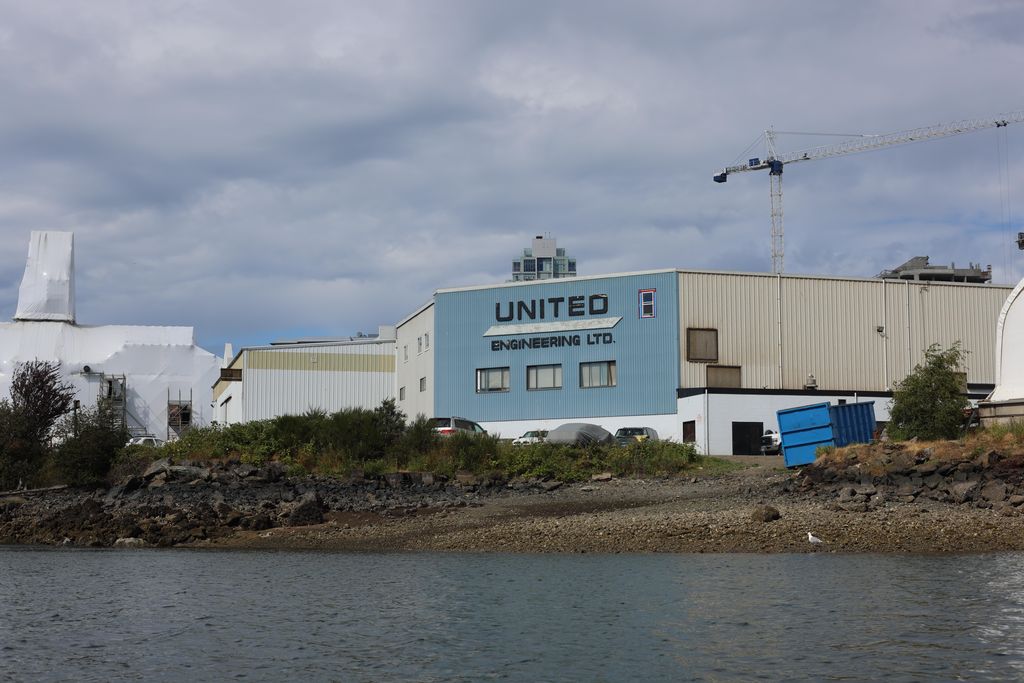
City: victoria